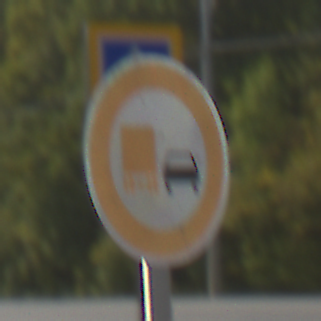
Verkehrszeichen: UeberholverbotKraftfahrzeuge
Umgebung: Outdoor, Suburban
Tageszeit: MorningAfternoon
Wetter: Clear
Licht: Natural
Jahreszeit: NotSpecified
Kontrast: HighContrast